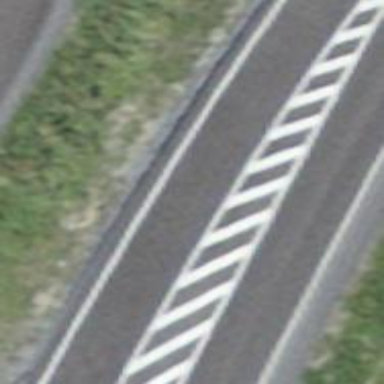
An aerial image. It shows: Asphalt road classified as primary highway.